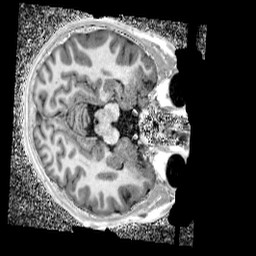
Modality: UNIT1_denoised
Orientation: axial
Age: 11
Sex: male
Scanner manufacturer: siemens
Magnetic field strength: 3 T
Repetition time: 4 s
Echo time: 0.00299 s